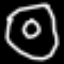
Label: donut